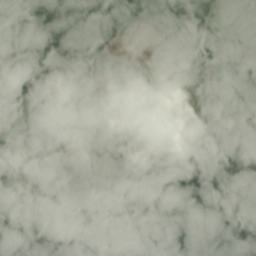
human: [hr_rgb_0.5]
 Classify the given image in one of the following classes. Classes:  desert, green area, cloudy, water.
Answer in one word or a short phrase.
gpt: cloudy